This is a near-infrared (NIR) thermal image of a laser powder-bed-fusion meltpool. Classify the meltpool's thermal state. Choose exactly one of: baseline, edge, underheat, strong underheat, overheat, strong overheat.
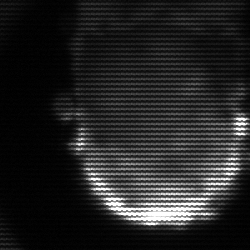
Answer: baseline